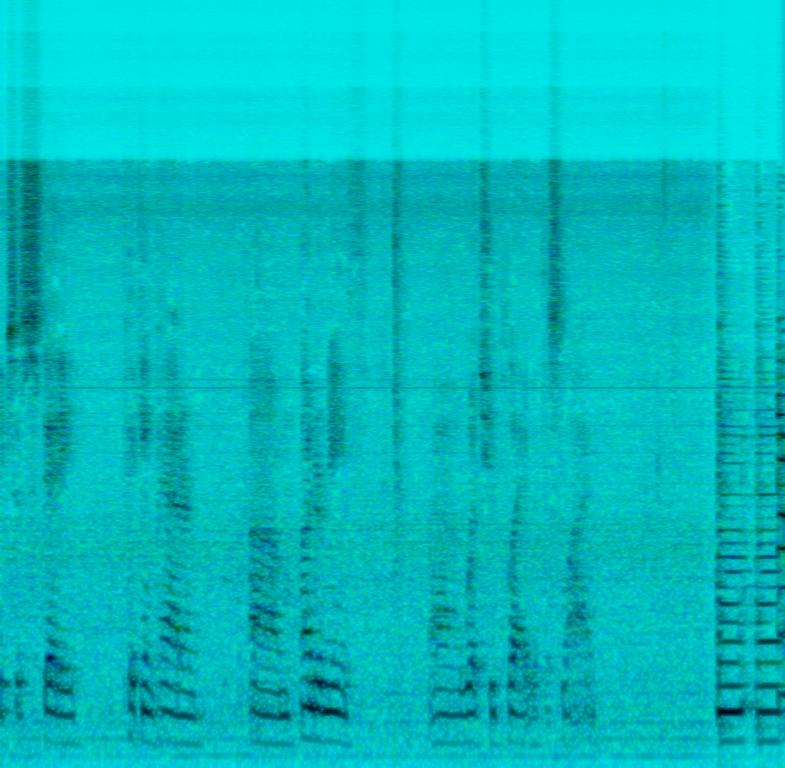
This is a live recording of a blues piece being played by a guitarist. The audio recording is vintage and the quality could be improved. The guitarist plays an intricate finger picked piece with slides embedded between the plucked notes.